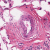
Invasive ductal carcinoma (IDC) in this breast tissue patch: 1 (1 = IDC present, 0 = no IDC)